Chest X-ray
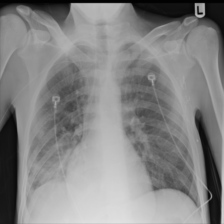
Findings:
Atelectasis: negative
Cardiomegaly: negative
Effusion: negative
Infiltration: positive
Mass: negative
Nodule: negative
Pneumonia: negative
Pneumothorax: negative
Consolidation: negative
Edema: negative
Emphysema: negative
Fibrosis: negative
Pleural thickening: negative
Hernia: negative